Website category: university
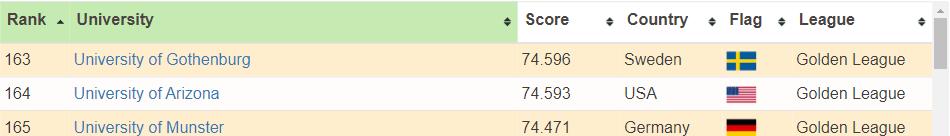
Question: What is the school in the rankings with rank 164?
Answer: University of Arizona

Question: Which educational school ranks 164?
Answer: University of Arizona

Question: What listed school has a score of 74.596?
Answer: University of Gothenburg

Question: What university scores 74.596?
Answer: University of Gothenburg

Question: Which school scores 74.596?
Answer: University of Gothenburg

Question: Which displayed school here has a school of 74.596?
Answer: University of Gothenburg

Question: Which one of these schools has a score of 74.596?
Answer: University of Gothenburg

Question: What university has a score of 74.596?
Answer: University of Gothenburg

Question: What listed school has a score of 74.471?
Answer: University of Munster

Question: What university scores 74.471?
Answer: University of Munster

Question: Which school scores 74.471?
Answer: University of Munster

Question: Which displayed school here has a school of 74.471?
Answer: University of Munster

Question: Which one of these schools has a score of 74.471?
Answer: University of Munster

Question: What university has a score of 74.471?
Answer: University of Munster

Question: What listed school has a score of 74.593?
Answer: University of Arizona

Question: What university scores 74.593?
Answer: University of Arizona

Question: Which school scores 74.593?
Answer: University of Arizona

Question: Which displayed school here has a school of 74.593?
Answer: University of Arizona

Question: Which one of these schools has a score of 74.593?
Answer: University of Arizona

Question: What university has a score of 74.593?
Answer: University of Arizona

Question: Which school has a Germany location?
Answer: University of Munster

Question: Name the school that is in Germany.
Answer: University of Munster

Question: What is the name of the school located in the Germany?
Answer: University of Munster

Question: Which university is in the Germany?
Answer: University of Munster

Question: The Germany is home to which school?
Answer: University of Munster

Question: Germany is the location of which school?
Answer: University of Munster

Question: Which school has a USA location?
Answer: University of Arizona

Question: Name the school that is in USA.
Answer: University of Arizona

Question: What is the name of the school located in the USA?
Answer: University of Arizona

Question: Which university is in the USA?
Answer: University of Arizona

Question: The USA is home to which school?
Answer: University of Arizona

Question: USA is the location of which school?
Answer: University of Arizona

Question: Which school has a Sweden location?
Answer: University of Gothenburg

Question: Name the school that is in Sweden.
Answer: University of Gothenburg

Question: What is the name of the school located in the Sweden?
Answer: University of Gothenburg

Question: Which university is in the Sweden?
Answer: University of Gothenburg

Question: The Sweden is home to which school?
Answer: University of Gothenburg

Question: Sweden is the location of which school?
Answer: University of Gothenburg